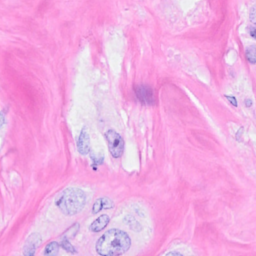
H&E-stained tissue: Breast